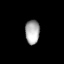
Tissue: lung
Cell type: Endothelial cells
Senescence score: 0.5472
Nuclear area (px): 341
Mean DAPI intensity: 169.238